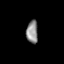
Tissue: prostate
Cell type: T cells
Senescence score: 0.3279
Nuclear area (px): 261
Mean DAPI intensity: 139.479